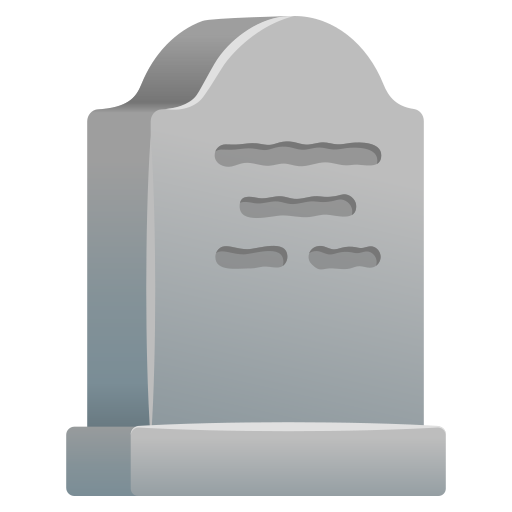
Emoji: 🪦